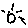
Label: sun